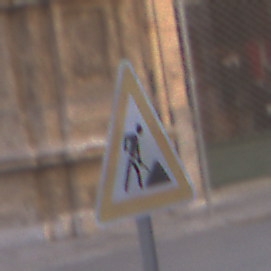
Verkehrszeichen: Arbeitsstelle
Umgebung: Outdoor, Urban
Tageszeit: SunriseSunset
Wetter: PartlyCloudy
Licht: Natural
Jahreszeit: NotSpecified
Kontrast: LowContrast